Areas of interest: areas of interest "Xianju Service Area"
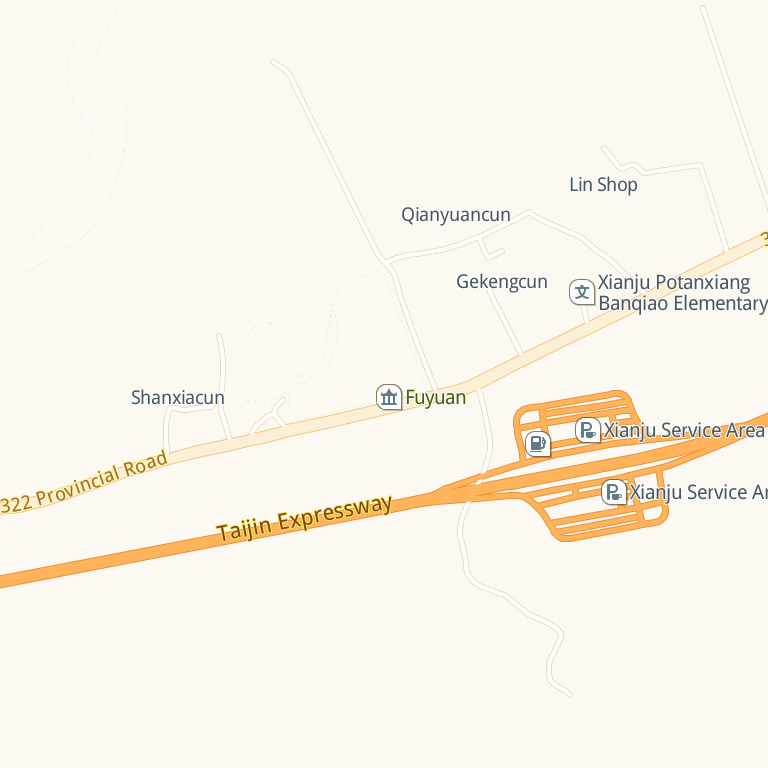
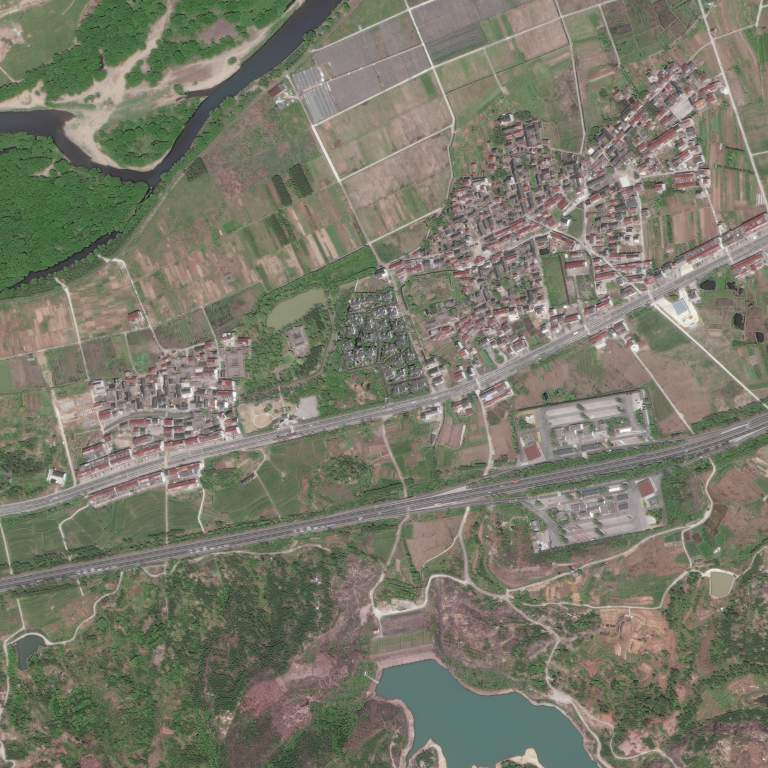